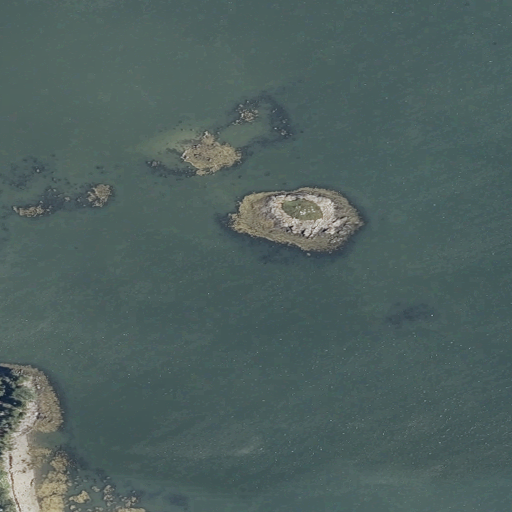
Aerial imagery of island in Maine named Chandler Island containing open water, herbaceous wetlands, mixed forest, and shrub